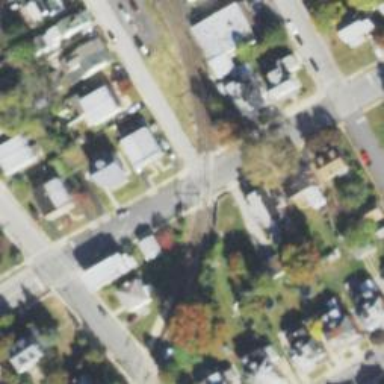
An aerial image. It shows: Crossing for the railway.